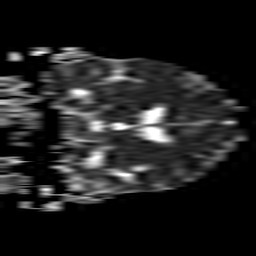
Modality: ADC
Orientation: coronal
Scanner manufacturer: philips
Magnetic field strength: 1.5 T
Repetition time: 3.275 s
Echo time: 0.06922 s